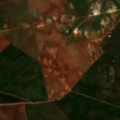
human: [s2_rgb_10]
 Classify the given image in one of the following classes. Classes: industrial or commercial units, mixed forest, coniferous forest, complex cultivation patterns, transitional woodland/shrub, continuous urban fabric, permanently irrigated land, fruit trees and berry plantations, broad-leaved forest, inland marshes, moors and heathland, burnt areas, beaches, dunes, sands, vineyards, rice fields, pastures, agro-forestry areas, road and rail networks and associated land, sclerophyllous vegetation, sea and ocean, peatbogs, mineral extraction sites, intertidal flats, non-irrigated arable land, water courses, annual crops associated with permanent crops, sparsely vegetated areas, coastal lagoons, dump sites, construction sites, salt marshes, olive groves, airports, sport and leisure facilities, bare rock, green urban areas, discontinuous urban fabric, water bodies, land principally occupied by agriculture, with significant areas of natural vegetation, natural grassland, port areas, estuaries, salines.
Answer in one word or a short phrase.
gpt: non-irrigated arable land, vineyards, olive groves, agro-forestry areas